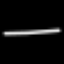
Label: line